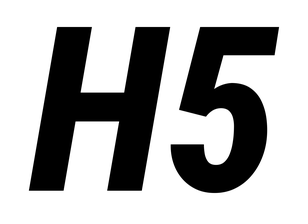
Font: Roboto-Italic_Condensed_ExtraBold_Italic